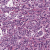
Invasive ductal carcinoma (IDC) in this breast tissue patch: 1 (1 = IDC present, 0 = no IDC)